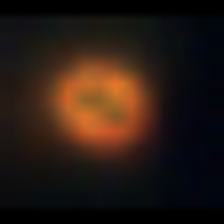
Taxon: NanoPlankton
Group: Other